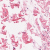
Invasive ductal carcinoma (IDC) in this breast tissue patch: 0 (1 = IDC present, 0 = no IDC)